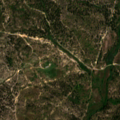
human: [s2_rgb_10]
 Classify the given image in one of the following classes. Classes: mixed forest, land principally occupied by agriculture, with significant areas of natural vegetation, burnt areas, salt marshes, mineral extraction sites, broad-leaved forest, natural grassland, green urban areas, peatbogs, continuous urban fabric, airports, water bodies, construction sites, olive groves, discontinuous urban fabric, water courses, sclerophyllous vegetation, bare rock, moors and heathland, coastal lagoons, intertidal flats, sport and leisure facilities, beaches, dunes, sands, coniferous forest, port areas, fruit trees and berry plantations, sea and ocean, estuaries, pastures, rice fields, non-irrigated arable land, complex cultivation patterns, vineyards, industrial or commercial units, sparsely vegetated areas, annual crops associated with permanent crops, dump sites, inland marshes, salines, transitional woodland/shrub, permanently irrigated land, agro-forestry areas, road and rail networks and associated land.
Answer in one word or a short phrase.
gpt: non-irrigated arable land, agro-forestry areas, broad-leaved forest, mixed forest, transitional woodland/shrub